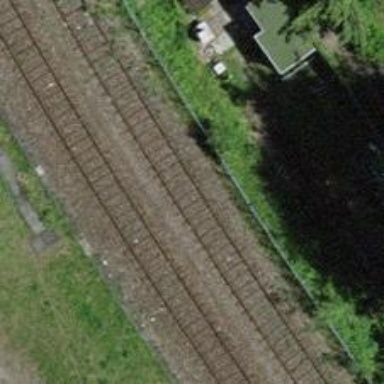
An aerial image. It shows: Disused railway.